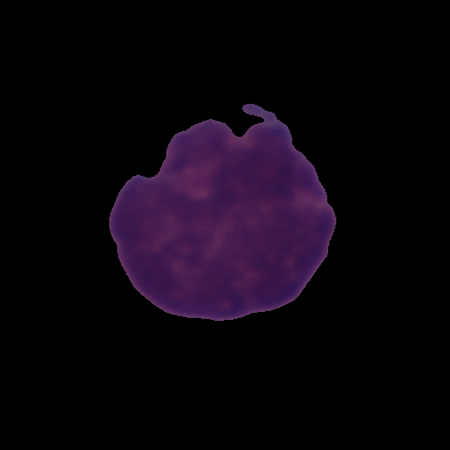
Label: cancer